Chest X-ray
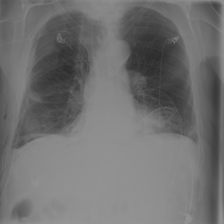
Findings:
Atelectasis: positive
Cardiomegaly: negative
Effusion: positive
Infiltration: positive
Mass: negative
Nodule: negative
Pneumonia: negative
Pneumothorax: positive
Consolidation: negative
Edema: negative
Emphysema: negative
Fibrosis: negative
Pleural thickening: negative
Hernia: negative